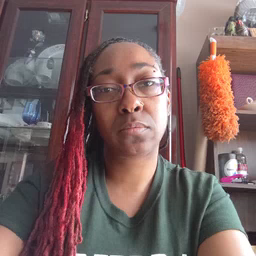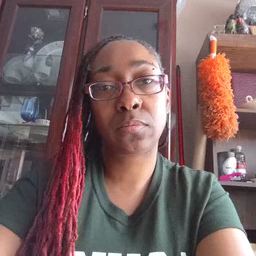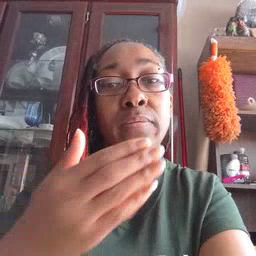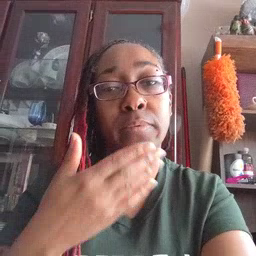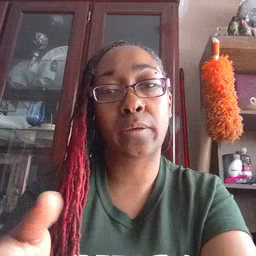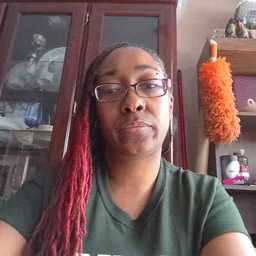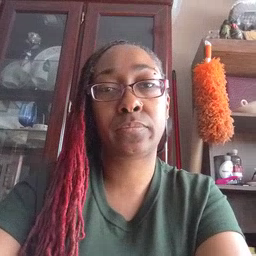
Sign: thankyou